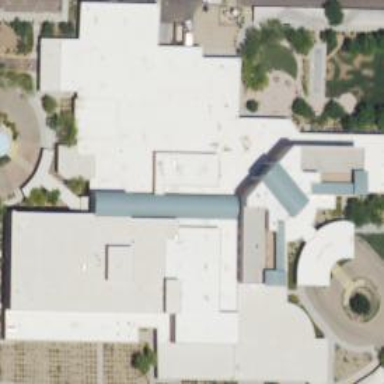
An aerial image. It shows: Hospital building.